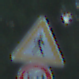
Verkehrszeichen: FussgaengerLinks
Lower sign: Geschwindigkeit50
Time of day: MorningAfternoon
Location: Outdoor (RoadRail)
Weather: Clear
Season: NotSpecified
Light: Natural